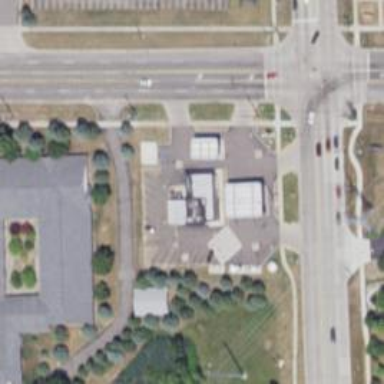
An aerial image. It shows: Convenience shop.